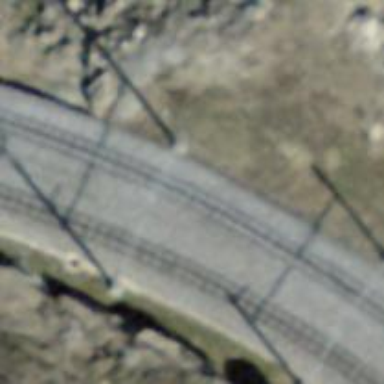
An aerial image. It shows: Narrow-gauge railway with electrified contact line.